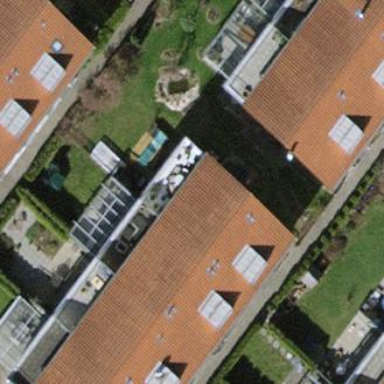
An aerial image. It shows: Terrace-style building with gabled roof.